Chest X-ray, PA view. Patient: 49 years old, sex F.
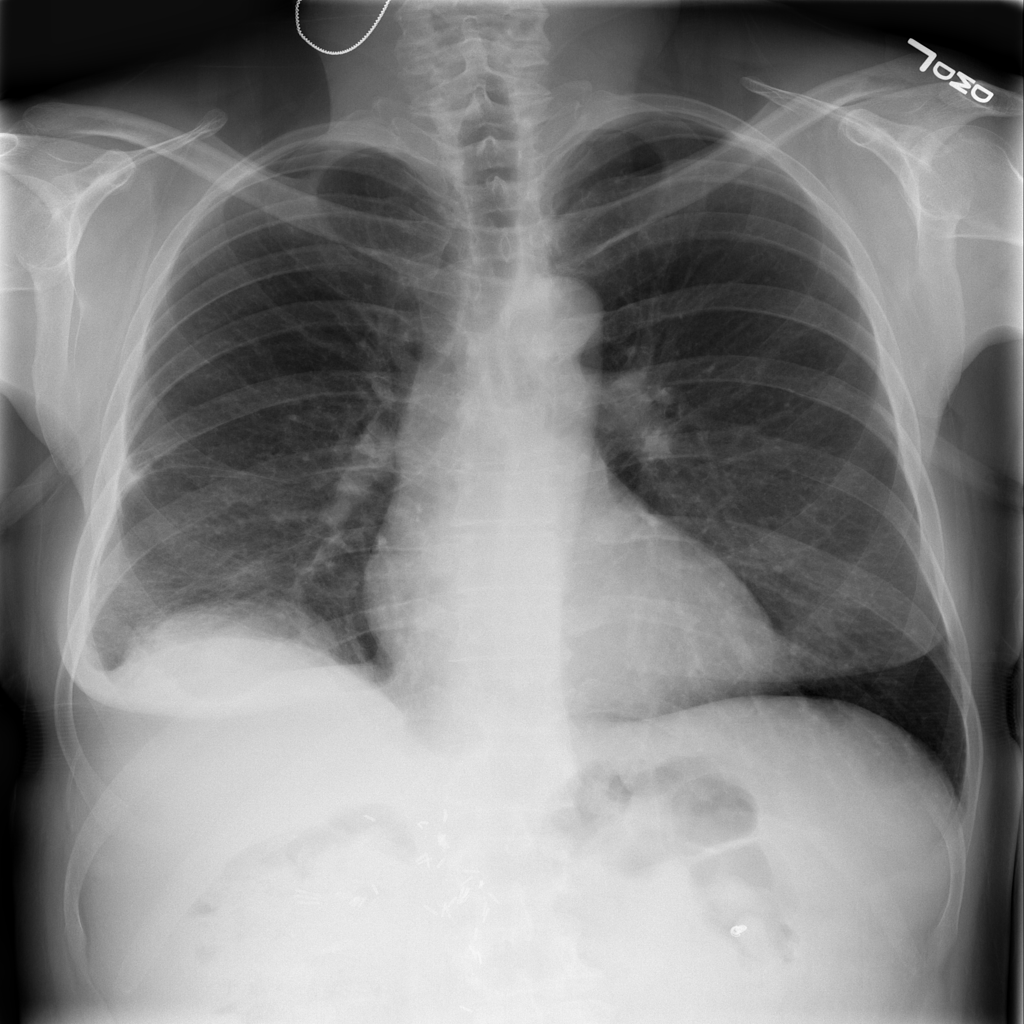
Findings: Atelectasis, Effusion